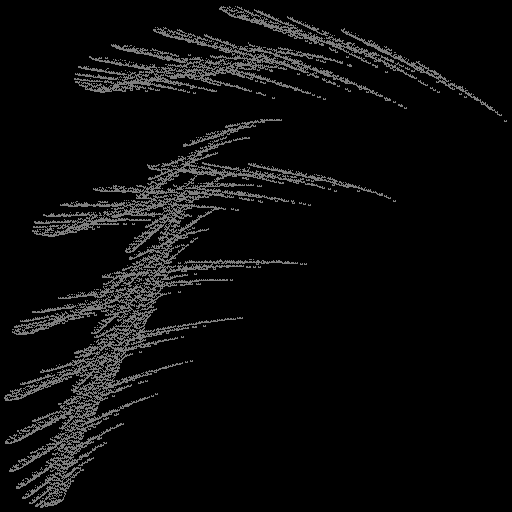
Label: snowdrift